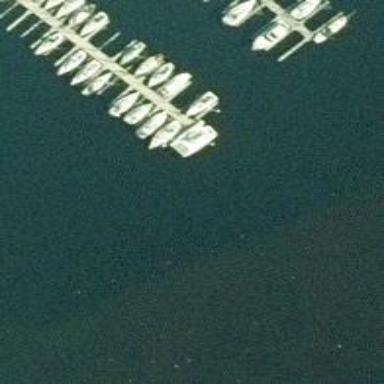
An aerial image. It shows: Man-made pier.